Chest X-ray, AP view. Patient: 22 years old, sex F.
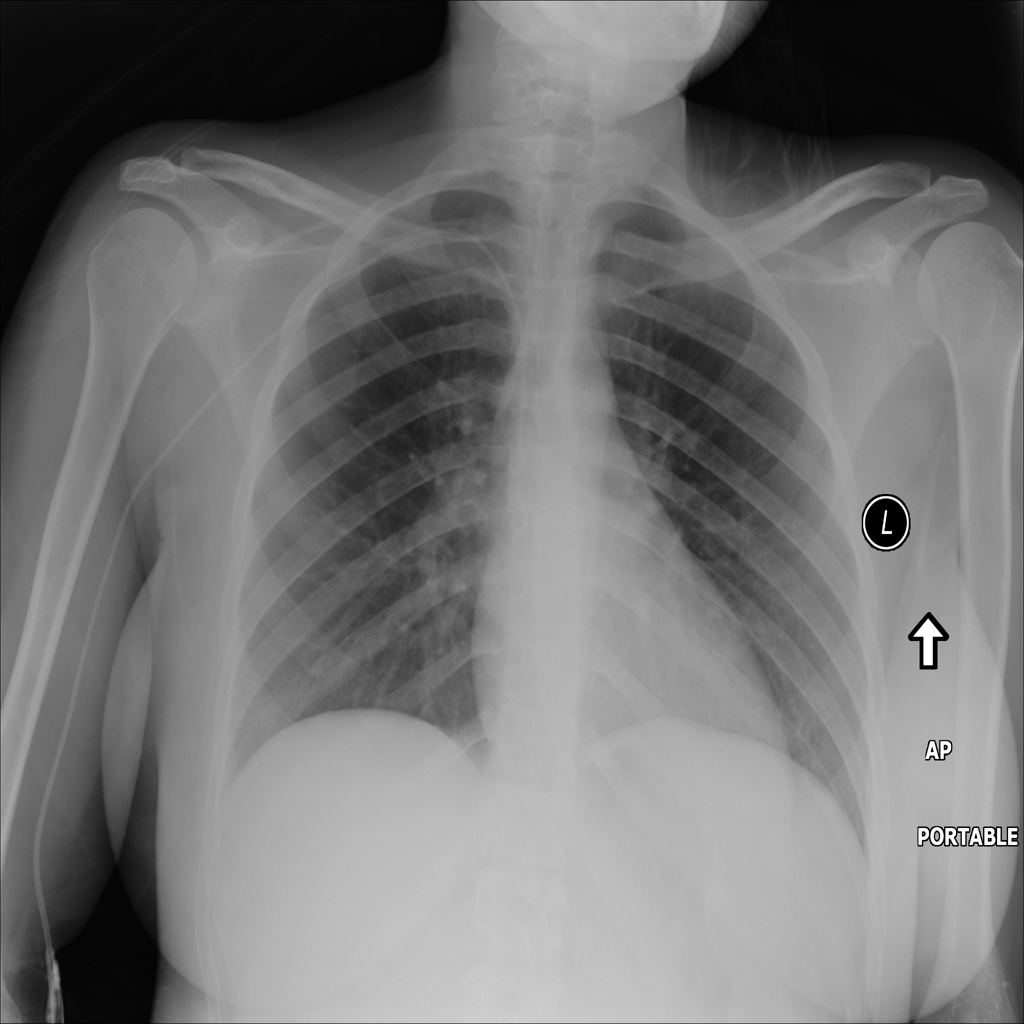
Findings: No Finding